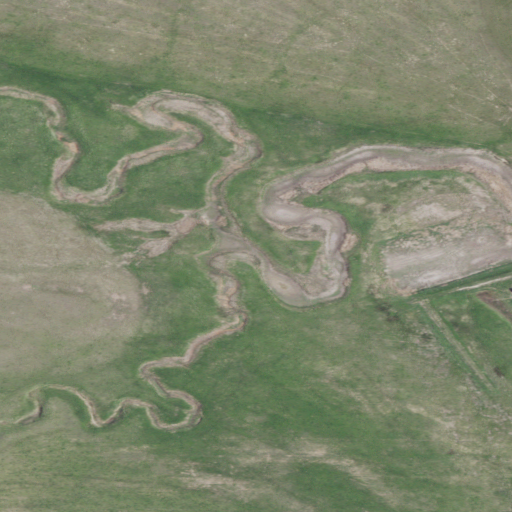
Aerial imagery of valley in Montana named Elkhorn Coulee containing only grassland